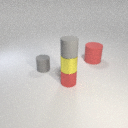
small red metal cylinder to the right of small gray rubber cylinder